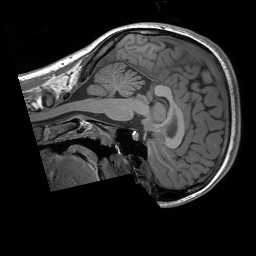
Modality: T1w
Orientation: sagittal
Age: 18
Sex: female
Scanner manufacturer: siemens
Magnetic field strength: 3 T
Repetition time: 1.9 s
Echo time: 0.00252 s